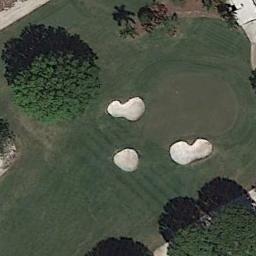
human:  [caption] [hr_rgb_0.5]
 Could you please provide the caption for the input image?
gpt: There are numerous trees near the golf course .

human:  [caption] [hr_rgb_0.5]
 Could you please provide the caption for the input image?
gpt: There are two parallel paths from top left to bottom right .

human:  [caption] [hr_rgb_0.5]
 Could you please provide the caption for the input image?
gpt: There are several bunkers and many trees on a large green lawn on the golf course .

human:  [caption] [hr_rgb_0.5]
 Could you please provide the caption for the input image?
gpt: The golf course has a putting green, Some barrier trees and three sandpits .

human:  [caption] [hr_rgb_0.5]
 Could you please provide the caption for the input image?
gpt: There are three bunkers on the golf course .